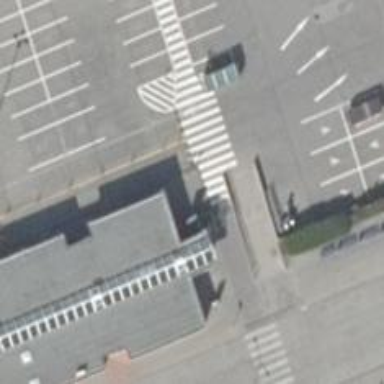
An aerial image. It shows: Concrete footway with zebra crossing.